Question: I'm making a tooltip using CSS. Now using the following html code
'''
<div title="This is some information for our tooltip." class="progress3">
</div>
'''
and the following CSS
'''
.progress3{
display: inline;
position: relative;
}
.progress3:hover:after{
background: #333;
background: rgba(0,0,0,.8);
border-radius: 5px;
bottom: 26px;
color: #fff;
content: attr(title);
left: 20%;
padding: 5px 15px;
position: absolute;
z-index: 98;
width: 220px;
content: attr(title);
}
.progress3:hover:before{
border: solid;
border-color: #333 transparent;
border-width: 6px 6px 0 6px;
bottom: 20px;
content: "";
left: 50%;
position: absolute;
z-index: 99;
}
'''
Now it works, when I hover over it shows the tooltip, but it also shows the title...
How do I remove what's circled in orange in the image below.

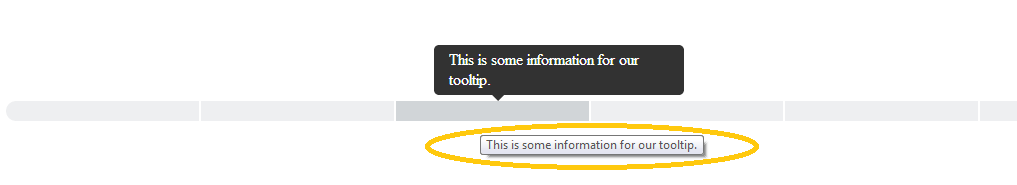
Answer: Simply don't add the content via the 'title' attribute, change it to something like 'data-tooltip'.
'''
.progress3:hover:after {
content: attr(data-tooltip);
}
'''
<URL>
You could use JS/jQuery, but given the approach you are taking, it is impossible to hide/remove it while keeping functionality as you would then have nothing to add via CSS..
'''
<div data-tooltip="This is some information for our tooltip." class="progress3">
</div>
'''
'''
.progress3 {
position: relative;
width: 100px;
height: 100px;
background: red;
}
.progress3:hover:after {
background: #333;
background: rgba(0,0,0,.8);
border-radius: 5px;
bottom: 26px;
color: #fff;
content: attr(data-tooltip);
left: 20%;
padding: 5px 15px;
position: absolute;
z-index: 98;
width: 220px;
}
.progress3:hover:before {
border: solid;
border-color: #333 transparent;
border-width: 6px 6px 0 6px;
bottom: 20px;
content: "";
left: 50%;
position: absolute;
z-index: 99;
}
'''